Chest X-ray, AP view. Patient: 30 years old, sex F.
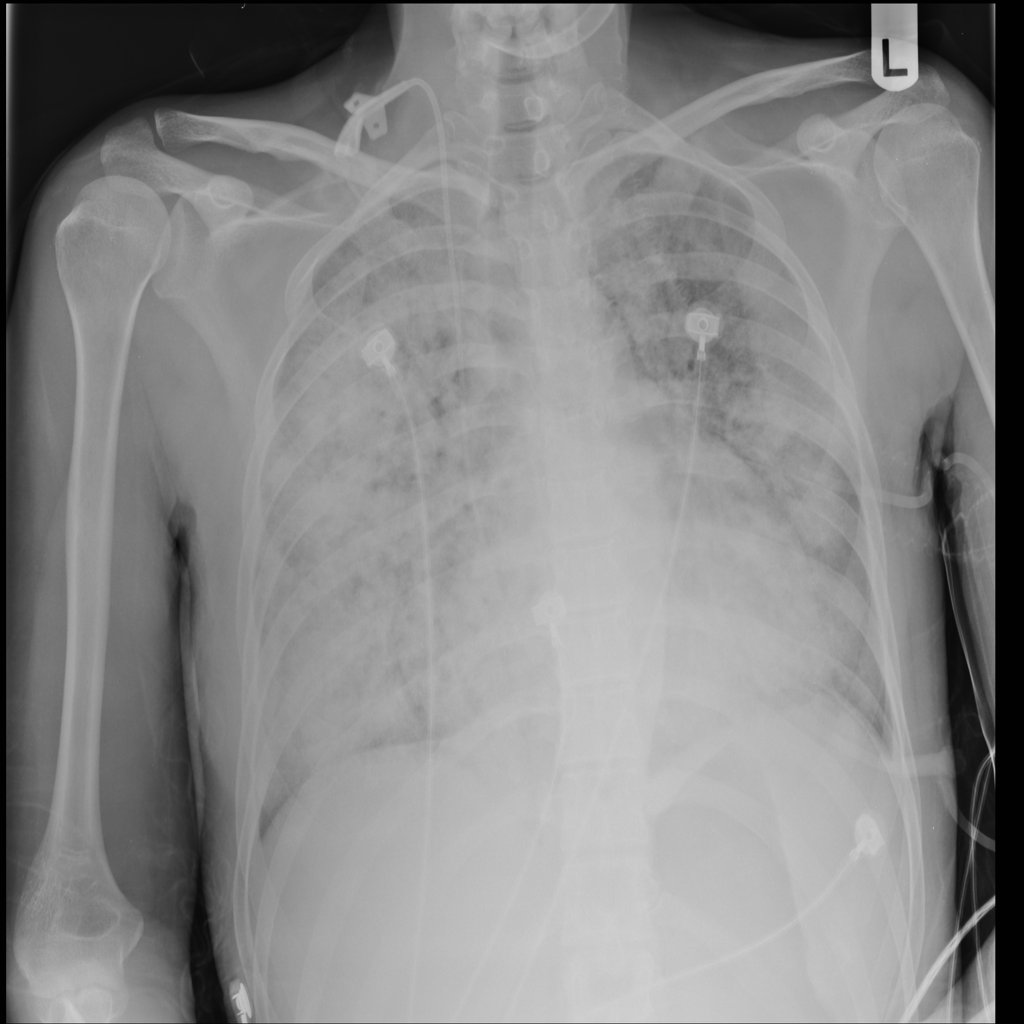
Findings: No Finding